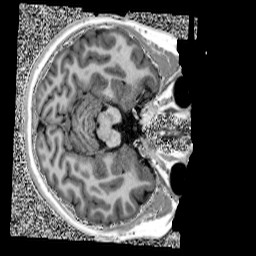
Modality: UNIT1
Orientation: axial
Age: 11
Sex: female
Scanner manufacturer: siemens
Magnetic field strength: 3 T
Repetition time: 4 s
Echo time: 0.00303 s